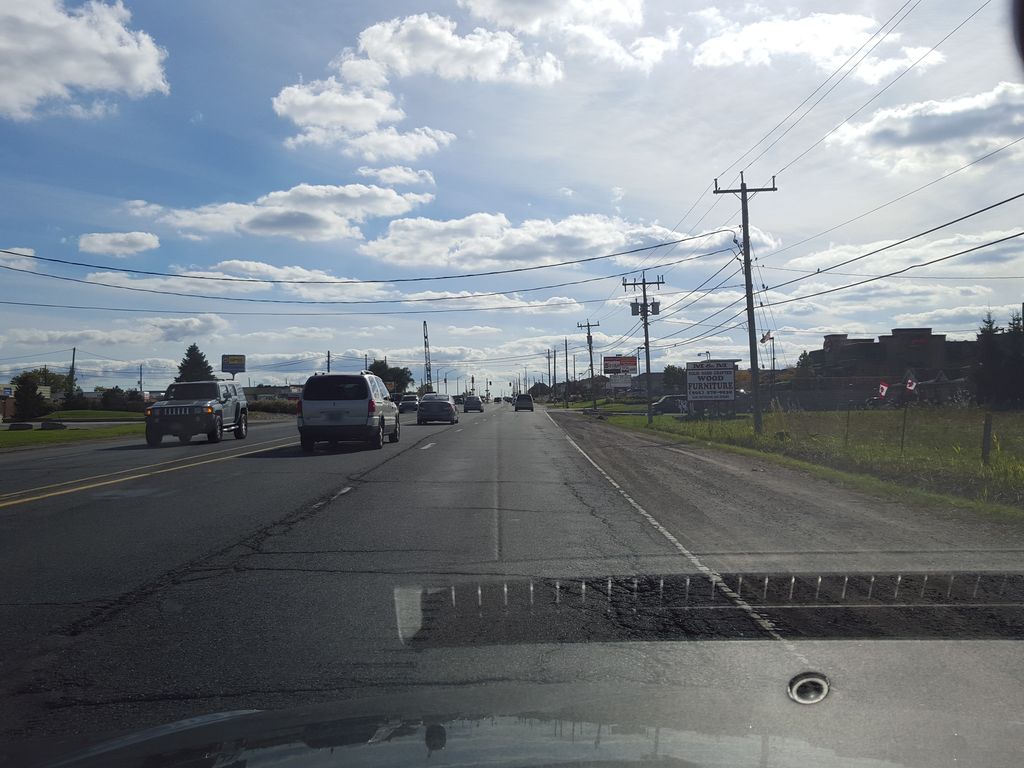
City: hamilton